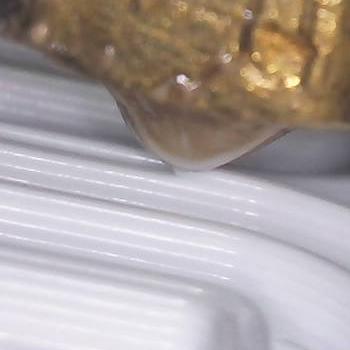
Flow rate: 79%